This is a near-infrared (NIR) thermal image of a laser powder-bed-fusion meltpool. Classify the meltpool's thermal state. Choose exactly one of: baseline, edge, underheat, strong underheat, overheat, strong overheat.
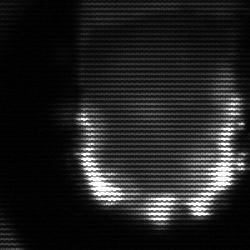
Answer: baseline